Field crop: maize
Growth stage: 2
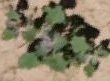
Species: chenopodium